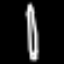
Label: pencil